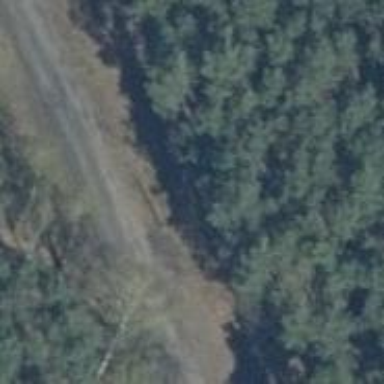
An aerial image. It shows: Unclassified road with sandy surface.